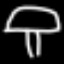
Label: mushroom